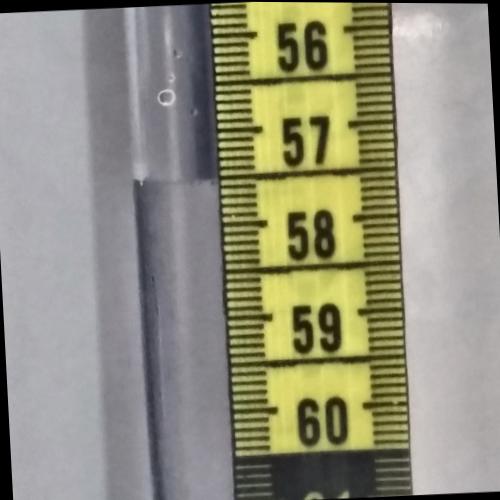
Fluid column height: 57.5 cm